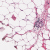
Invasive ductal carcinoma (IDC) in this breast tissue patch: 0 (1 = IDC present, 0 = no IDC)